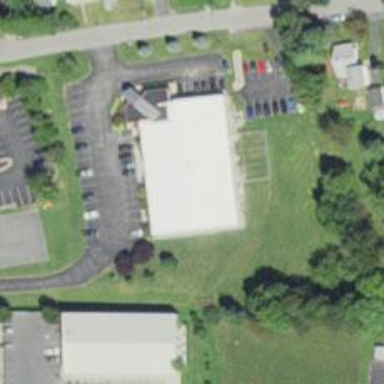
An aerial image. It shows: Commercial area housing both healthcare clinic and veterinary facility.